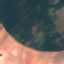
Land use / land cover: AnnualCrop